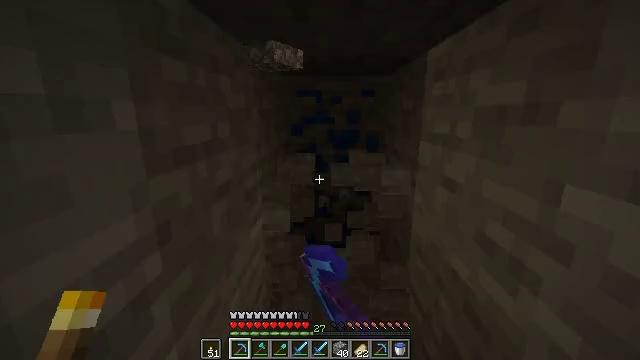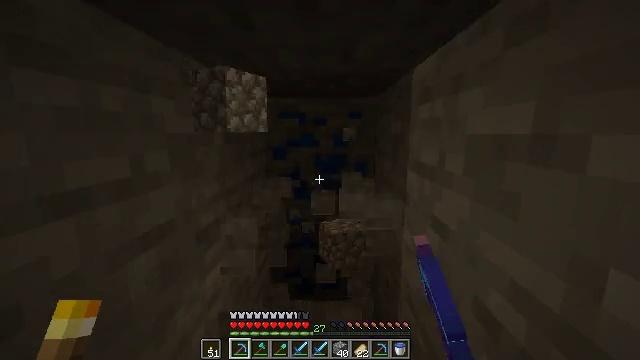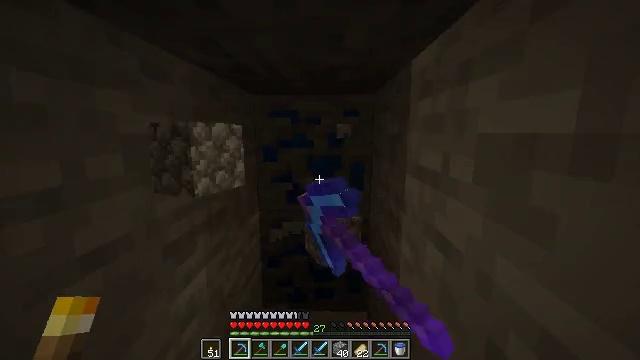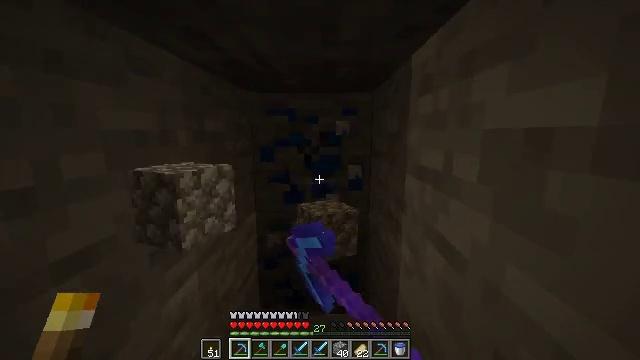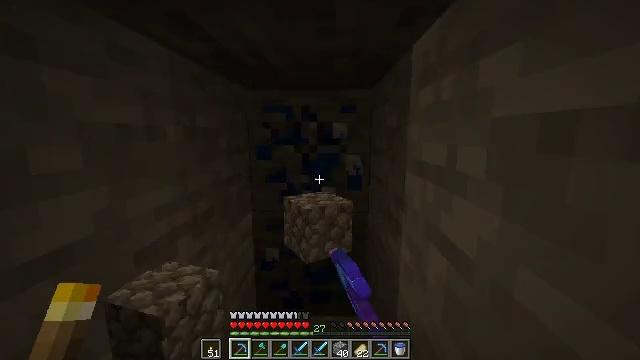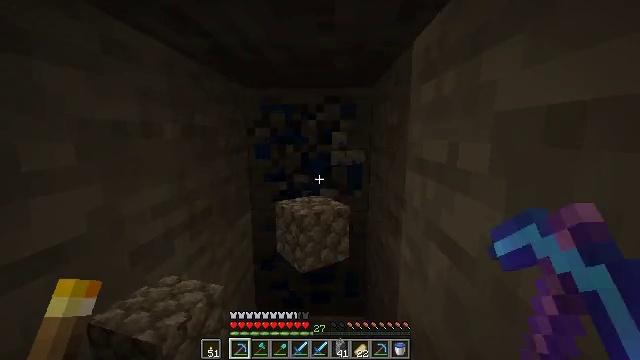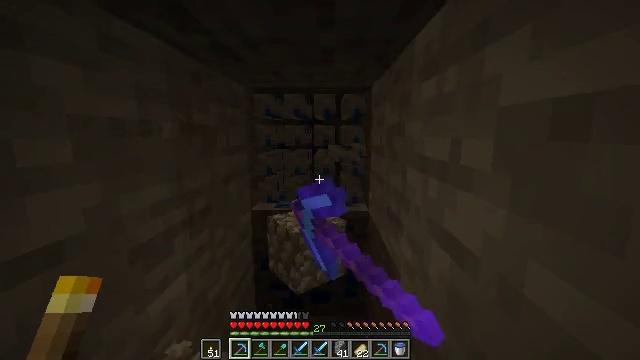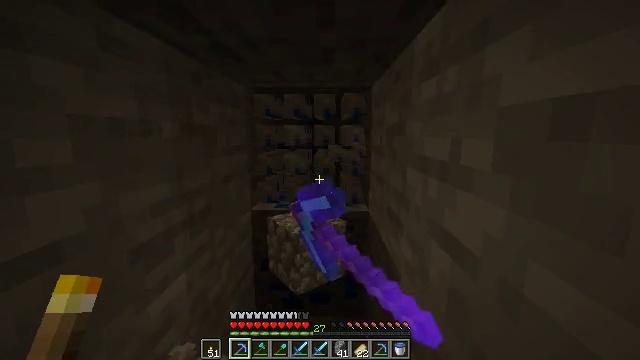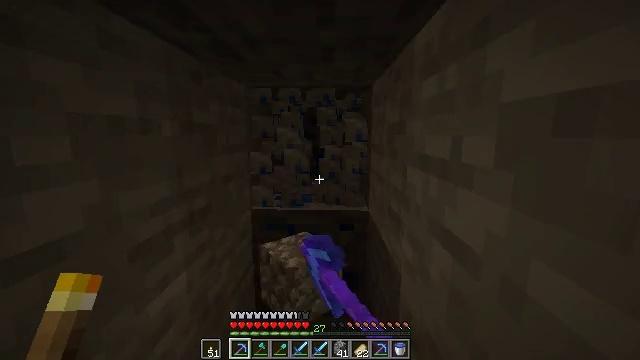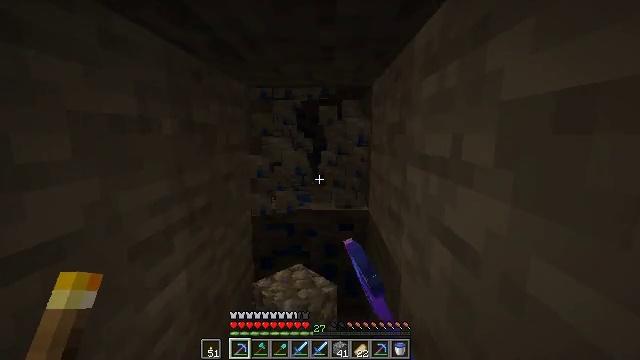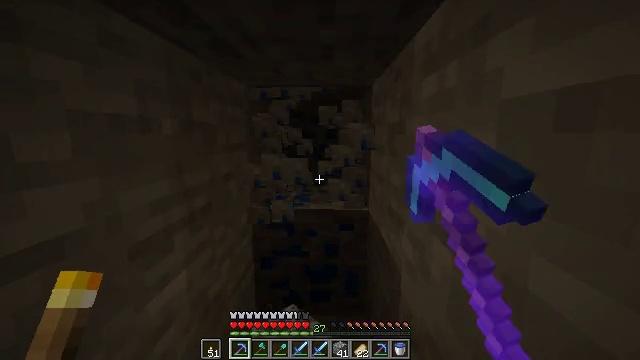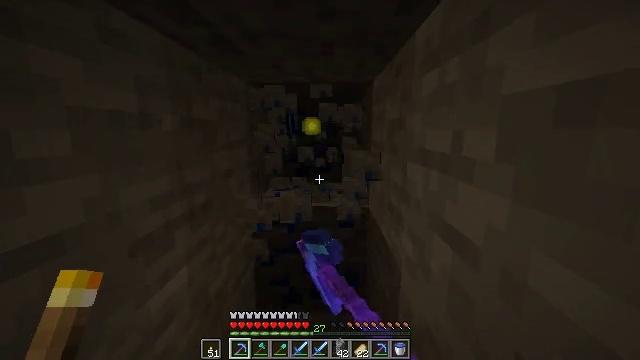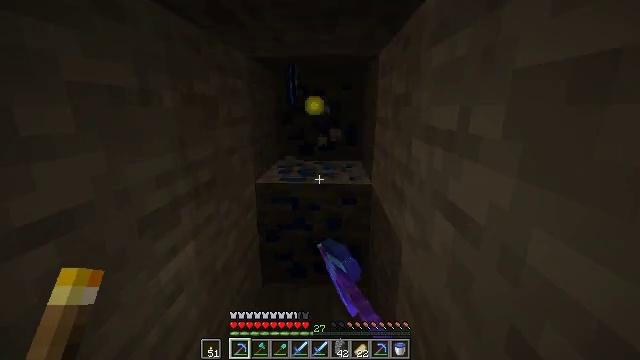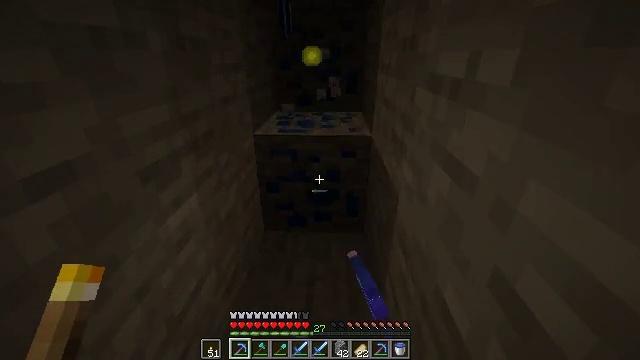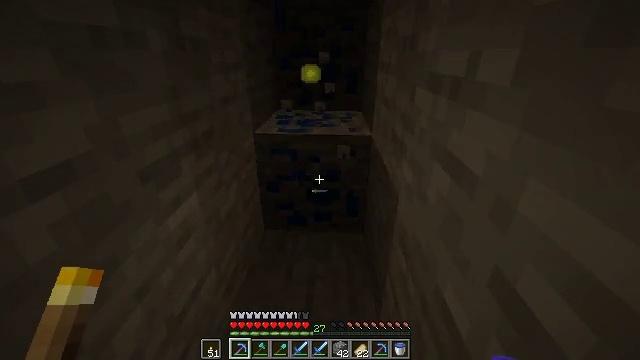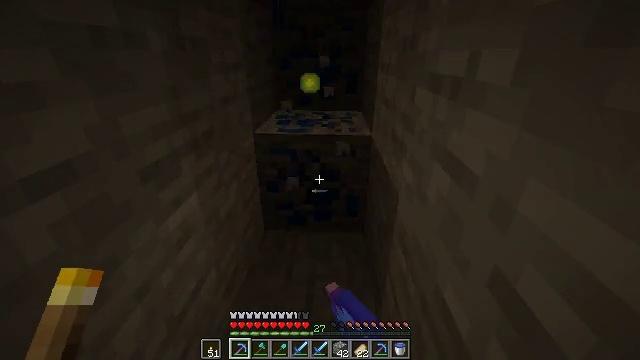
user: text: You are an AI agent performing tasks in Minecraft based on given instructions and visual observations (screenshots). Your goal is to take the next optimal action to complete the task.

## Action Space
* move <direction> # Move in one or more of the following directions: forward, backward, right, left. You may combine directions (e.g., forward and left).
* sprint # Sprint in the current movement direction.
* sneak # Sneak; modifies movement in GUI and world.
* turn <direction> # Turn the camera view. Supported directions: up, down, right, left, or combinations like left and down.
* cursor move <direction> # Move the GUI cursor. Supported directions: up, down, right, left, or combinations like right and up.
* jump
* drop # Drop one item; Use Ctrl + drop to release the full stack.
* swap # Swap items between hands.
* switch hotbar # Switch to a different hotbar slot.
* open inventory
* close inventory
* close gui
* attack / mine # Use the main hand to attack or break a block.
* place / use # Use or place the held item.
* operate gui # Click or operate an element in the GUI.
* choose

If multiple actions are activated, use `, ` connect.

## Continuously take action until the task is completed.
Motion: motion action
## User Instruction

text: Find and gather lapis ore blocks.
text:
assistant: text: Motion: move forward, turn up, attack / mine
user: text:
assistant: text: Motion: attack / mine
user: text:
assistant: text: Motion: attack / mine
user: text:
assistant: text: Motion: attack / mine
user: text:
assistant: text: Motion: attack / mine
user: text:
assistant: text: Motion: attack / mine
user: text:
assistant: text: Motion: attack / mine
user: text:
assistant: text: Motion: attack / mine
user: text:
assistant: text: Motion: attack / mine
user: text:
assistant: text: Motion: attack / mine
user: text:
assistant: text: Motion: attack / mine
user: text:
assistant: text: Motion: turn down, attack / mine
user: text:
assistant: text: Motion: turn down
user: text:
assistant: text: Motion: attack / mine
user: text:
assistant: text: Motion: attack / mine
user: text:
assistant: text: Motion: attack / mine
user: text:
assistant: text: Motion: attack / mine
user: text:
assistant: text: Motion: attack / mine
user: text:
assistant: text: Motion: attack / mine
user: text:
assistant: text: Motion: attack / mine
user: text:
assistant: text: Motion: attack / mine
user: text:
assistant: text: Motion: turn up, attack / mine
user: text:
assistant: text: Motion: turn left and up
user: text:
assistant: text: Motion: turn up
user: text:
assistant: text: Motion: turn up
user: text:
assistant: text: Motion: no_op
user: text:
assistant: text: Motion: turn right
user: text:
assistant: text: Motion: no_op
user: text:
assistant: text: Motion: move forward
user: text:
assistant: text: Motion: move forward